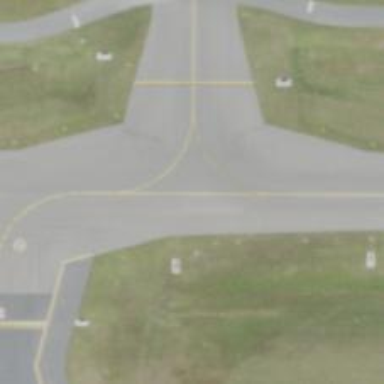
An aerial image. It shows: View of taxiway at the airport.